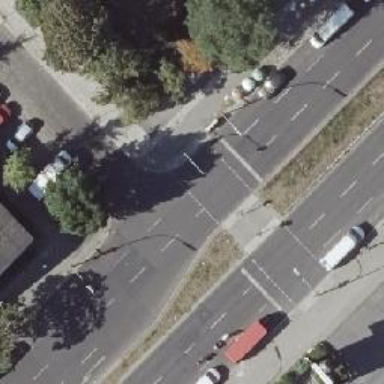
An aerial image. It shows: Road with traffic signals.